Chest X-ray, AP view. Patient: 29 years old, sex F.
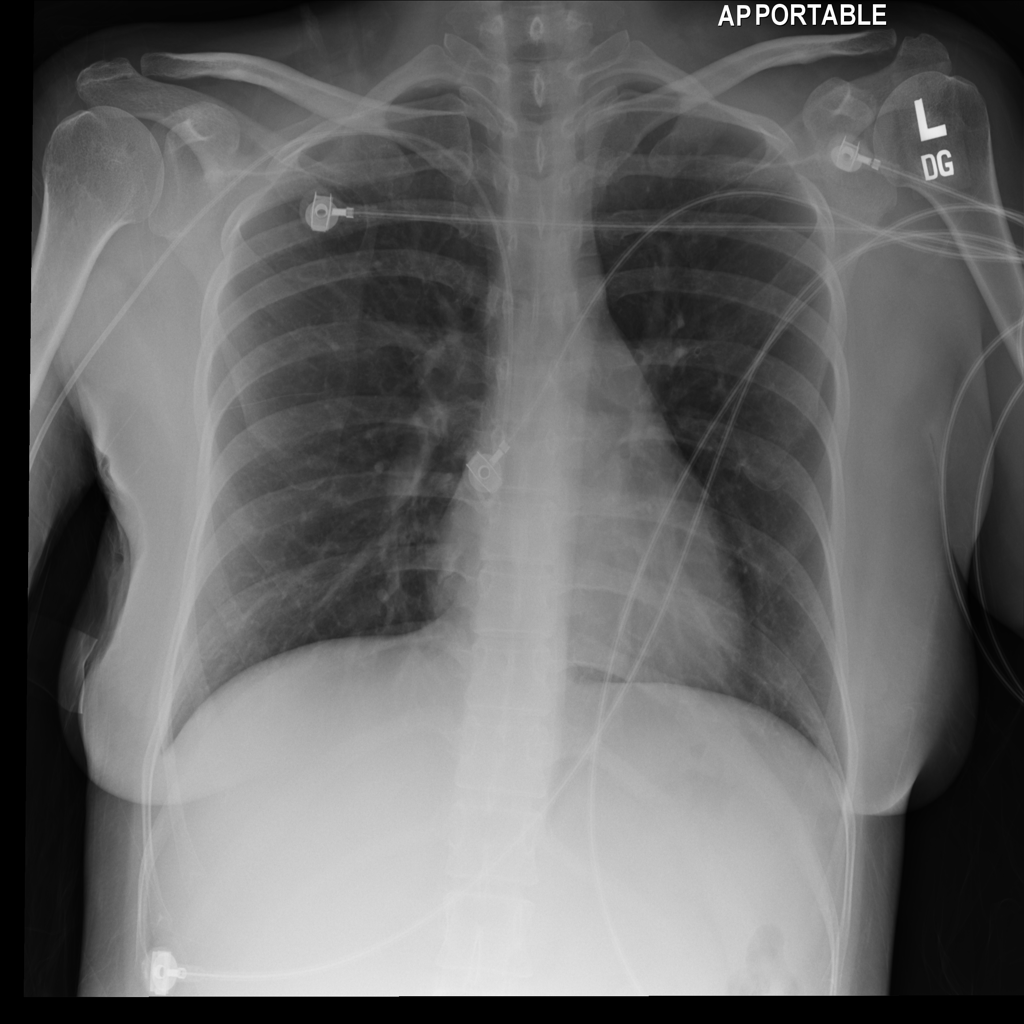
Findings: No Finding